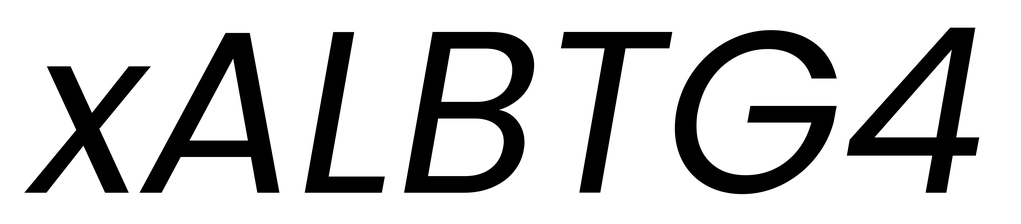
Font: Poppins-Italic